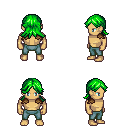
a pixel art fantasy rpg character, male body template, human, tanned skin, leather shoulder armor, teal pants, green loose hair, four views (front, back, left, right), 2x2 character sprite sheet, small pixel art, hard edges, no anti-aliasing